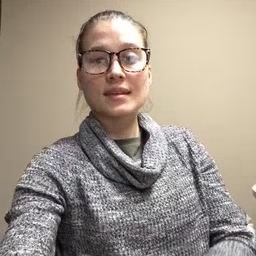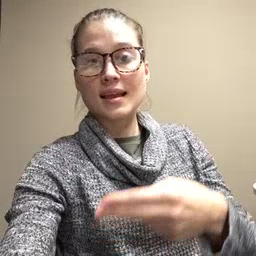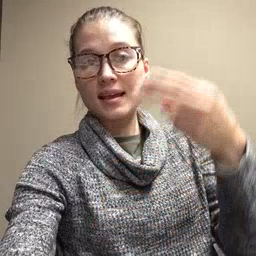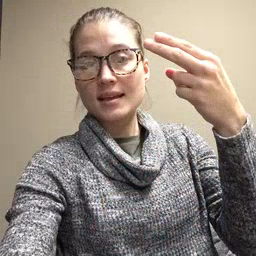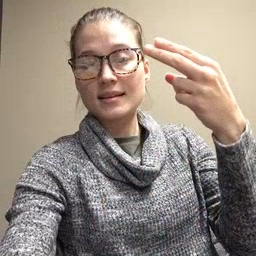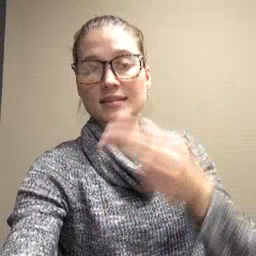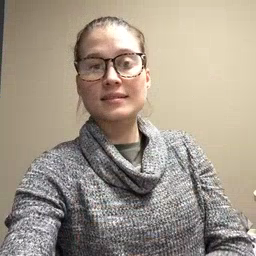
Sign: high